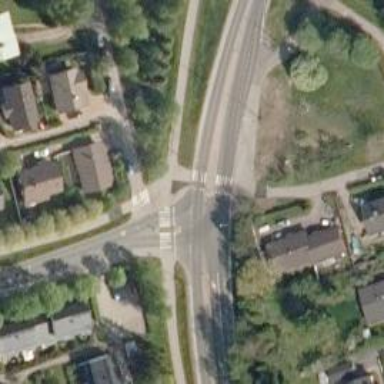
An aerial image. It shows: Marked crossing on the road.